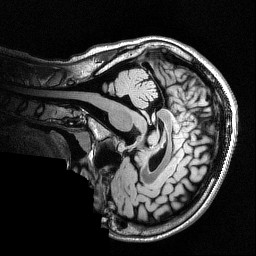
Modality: FLAIR
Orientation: sagittal
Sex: male
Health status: ill
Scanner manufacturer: siemens
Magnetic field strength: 3 T
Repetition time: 7 s
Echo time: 0.372 s